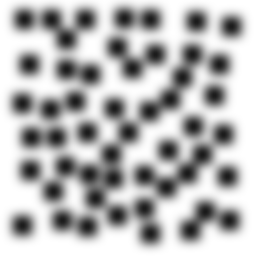
Squares: 52
Triangles: 0
Stars: 0
Total shapes: 52